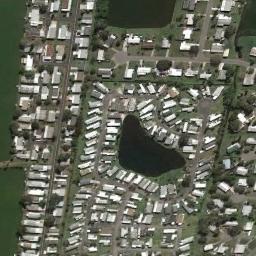
Label: residential